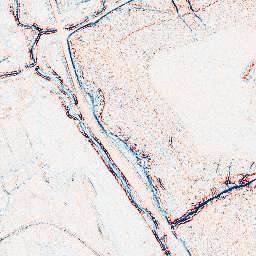
Category: edge_preserving
Decomposition family: bilateral
Decomposition parameters: d: 5
sigma_color: 100
sigma_space: 25
Upsampling method: regularized
Upsampling parameters: scale: 2
lambda_reg: 0.01
Upsampling scale: 2